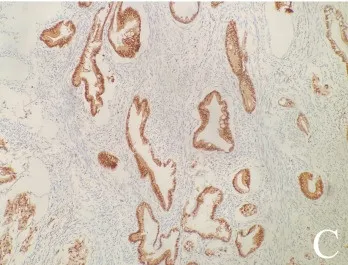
Hematoxylin and Eosin stain (x200): The tumor shows gastric type differentiation with abundant clear or pale, eosinophilic cytoplasm with atypical nucleus; positive for P16.
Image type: pathology (h&e)